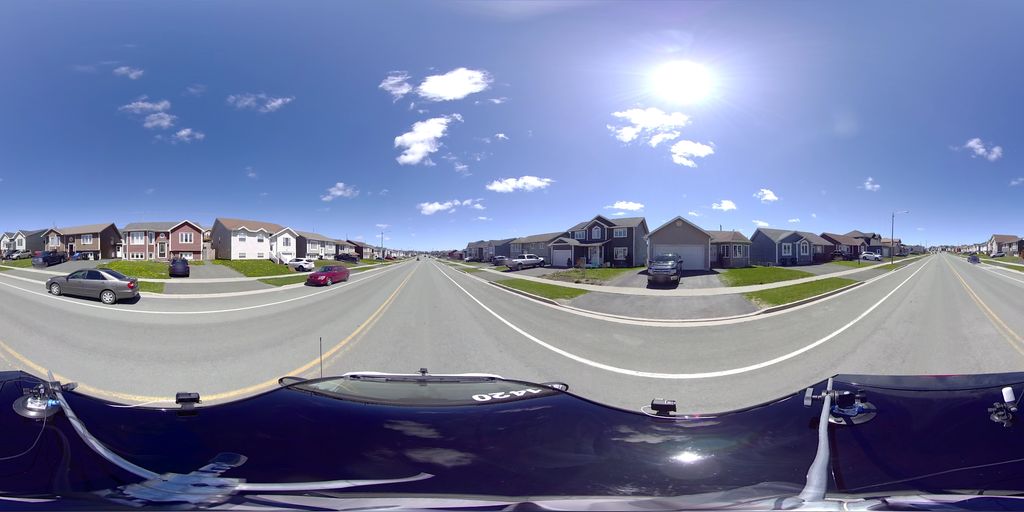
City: st_johns